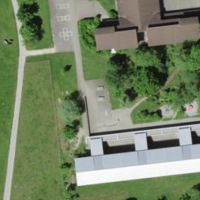
EUNIS habitat code: 55
Species observed at this site:
Euphorbia cyparissias
Lysimachia vulgaris